Interaction volume radius: 5 \u00c5
Interaction volume height: 15 \u00c5
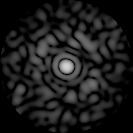
Disorder parameter: 0.8126